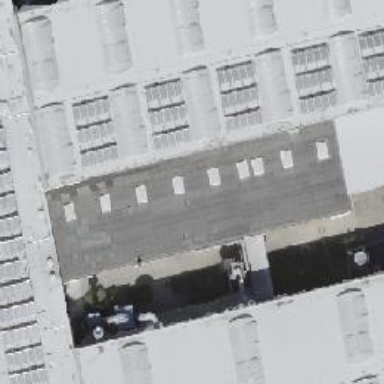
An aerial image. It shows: Industrial building with works in progress.